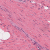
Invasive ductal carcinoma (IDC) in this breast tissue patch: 0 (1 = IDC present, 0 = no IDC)